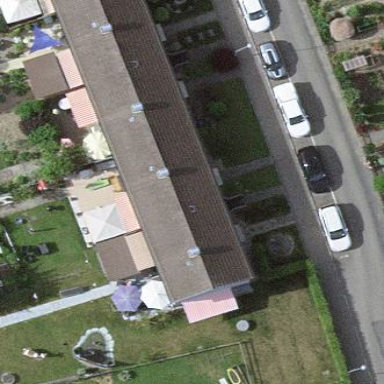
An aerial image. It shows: Gabled roof apartments building with grey-colored roof.